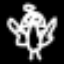
Label: angel